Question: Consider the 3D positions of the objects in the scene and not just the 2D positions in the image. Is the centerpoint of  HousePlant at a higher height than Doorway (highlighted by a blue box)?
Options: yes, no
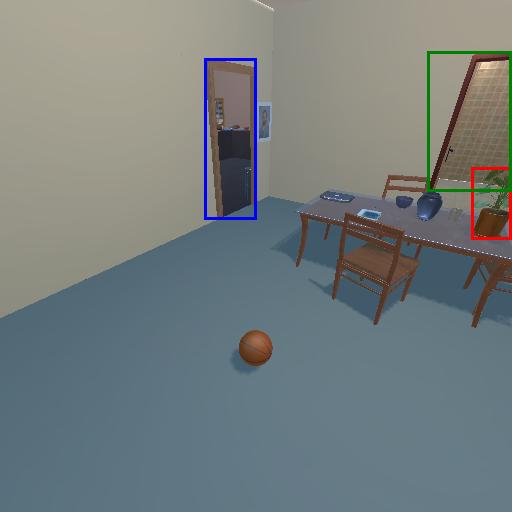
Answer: yes